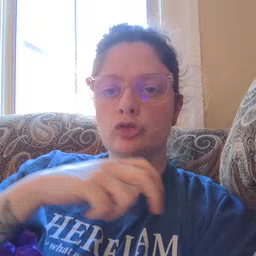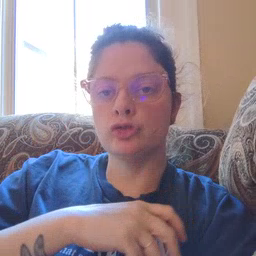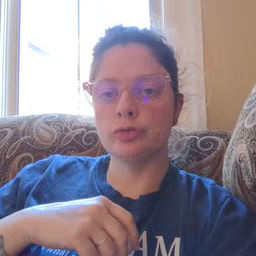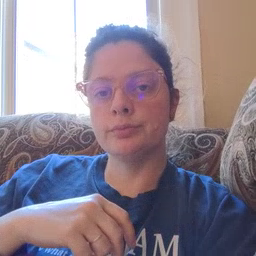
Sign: stairs